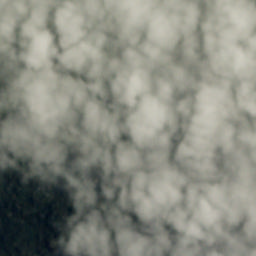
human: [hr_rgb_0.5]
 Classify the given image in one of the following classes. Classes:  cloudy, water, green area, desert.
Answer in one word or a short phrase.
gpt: cloudy